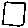
Label: square